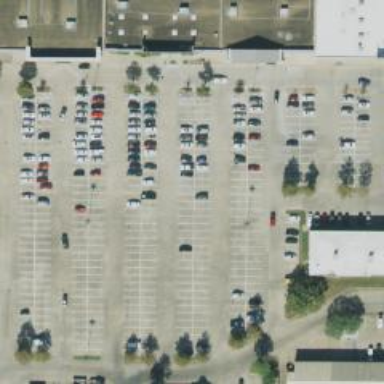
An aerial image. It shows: Parking space is available.